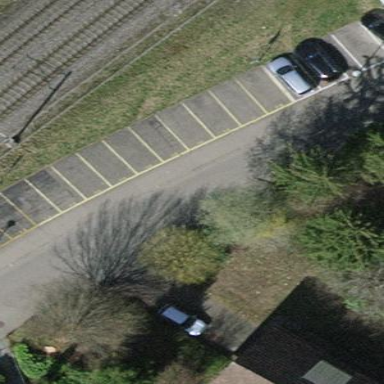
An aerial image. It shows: Parking area with surface parking facilities and park and ride service available.